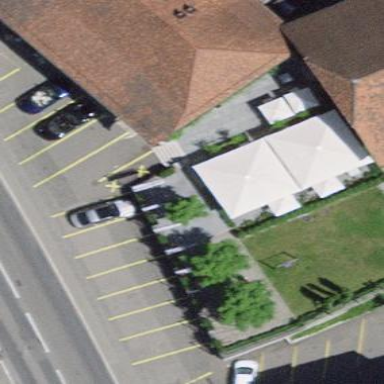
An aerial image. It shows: Street side parking area.